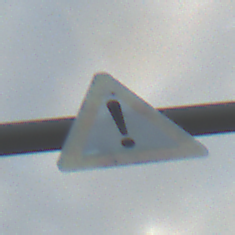
Verkehrszeichen: Gefahrenstelle
Umgebung: Outdoor, RoadRail
Tageszeit: SunriseSunset
Wetter: PartlyCloudy
Licht: Natural
Jahreszeit: NotSpecified
Kontrast: MediumContrast